Field crop: maize
Growth stage: 1
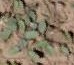
Species: convolvulus